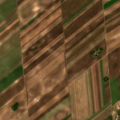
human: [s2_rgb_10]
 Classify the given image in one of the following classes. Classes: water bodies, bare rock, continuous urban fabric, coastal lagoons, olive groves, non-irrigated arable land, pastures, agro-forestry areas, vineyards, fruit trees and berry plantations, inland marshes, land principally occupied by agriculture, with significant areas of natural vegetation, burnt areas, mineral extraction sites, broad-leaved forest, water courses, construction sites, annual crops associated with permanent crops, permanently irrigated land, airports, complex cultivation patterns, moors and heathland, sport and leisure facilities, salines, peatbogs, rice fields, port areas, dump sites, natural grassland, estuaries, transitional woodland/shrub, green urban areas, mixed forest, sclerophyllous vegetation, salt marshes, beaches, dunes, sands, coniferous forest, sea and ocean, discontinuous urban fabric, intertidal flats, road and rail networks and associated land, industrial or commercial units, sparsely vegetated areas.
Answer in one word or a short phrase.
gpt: discontinuous urban fabric, non-irrigated arable land